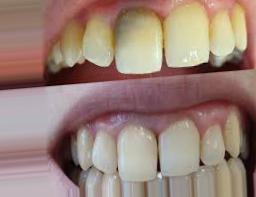
Condition: Tooth Discoloration